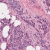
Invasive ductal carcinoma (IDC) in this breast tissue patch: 1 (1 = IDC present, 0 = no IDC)